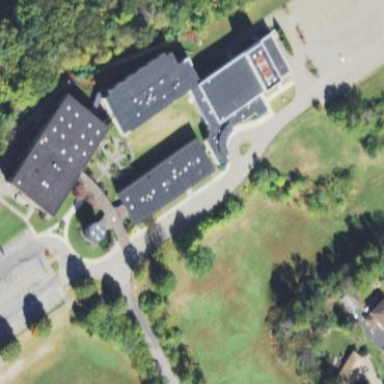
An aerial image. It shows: School building.